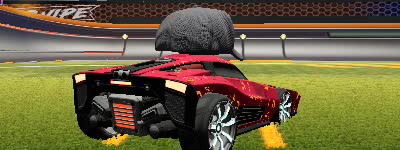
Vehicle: breakout